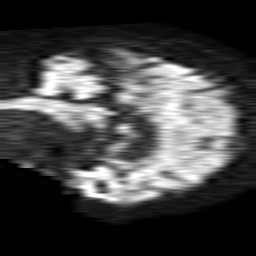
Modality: TRACE
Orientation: sagittal
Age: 69
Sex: male
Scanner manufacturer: philips
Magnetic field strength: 1.5 T
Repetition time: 4.6 s
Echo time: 0.08517 s